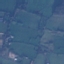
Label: Pasture